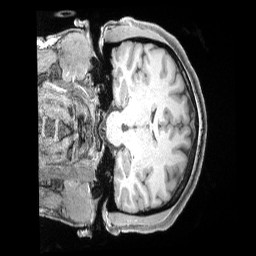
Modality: T1w
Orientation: coronal
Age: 32
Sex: female
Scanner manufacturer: siemens
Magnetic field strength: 3 T
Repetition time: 2 s
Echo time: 0.00211 s